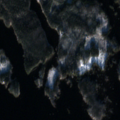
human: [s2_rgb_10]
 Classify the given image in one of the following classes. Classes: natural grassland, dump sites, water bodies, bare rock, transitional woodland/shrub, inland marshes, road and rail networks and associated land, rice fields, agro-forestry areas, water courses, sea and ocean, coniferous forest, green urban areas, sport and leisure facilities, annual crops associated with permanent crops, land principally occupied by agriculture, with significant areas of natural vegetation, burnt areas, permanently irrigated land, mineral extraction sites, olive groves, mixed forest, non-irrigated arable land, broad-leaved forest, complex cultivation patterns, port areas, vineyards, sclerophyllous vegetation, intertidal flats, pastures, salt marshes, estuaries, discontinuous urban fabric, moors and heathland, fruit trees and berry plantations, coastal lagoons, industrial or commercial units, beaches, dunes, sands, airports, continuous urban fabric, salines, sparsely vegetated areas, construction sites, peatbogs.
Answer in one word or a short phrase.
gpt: coniferous forest, mixed forest, water bodies